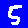
Digit: 5